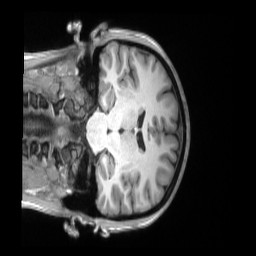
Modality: T1w
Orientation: coronal
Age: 27
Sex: female
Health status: ill
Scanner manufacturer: siemens
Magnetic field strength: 3 T
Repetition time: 2.2 s
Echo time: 0.00157 s